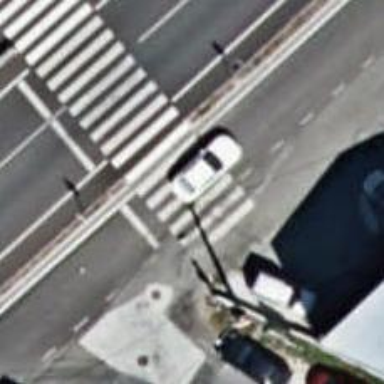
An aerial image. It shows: Uncontrolled road crossing.